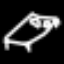
Label: bed